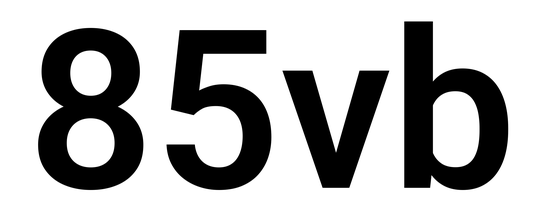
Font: Roboto_SemiBold